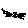
Label: cat